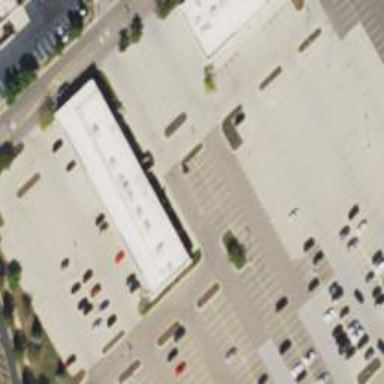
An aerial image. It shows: Retail building.